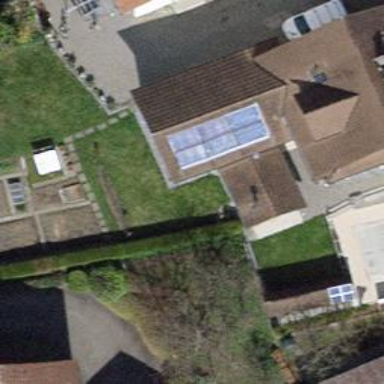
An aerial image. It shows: Small solar photovoltaic panel generator on the roof of building.